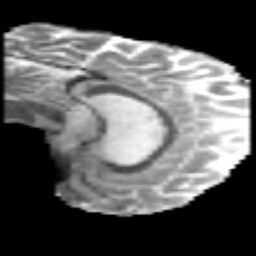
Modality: MD
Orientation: sagittal
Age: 35
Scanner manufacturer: philips
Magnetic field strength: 3 T
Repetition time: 8.6 s
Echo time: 0.127 s